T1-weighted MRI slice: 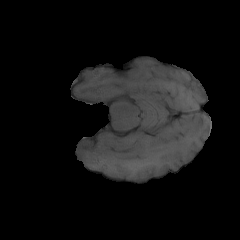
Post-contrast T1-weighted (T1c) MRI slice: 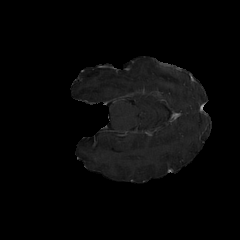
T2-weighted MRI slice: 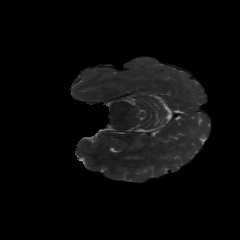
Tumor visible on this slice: no